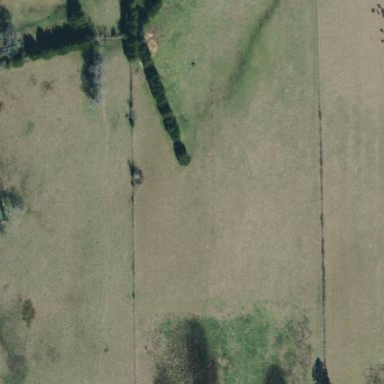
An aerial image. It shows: Pasture used as meadow.